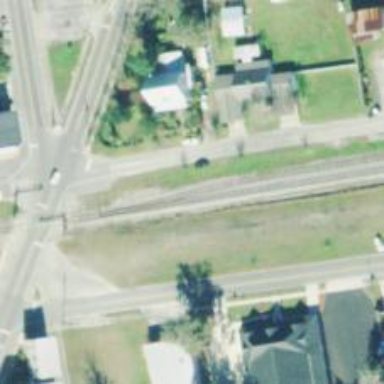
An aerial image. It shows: Railway siding with rails.